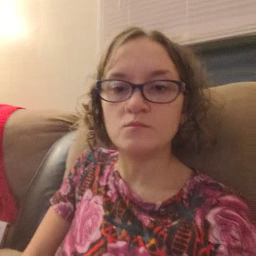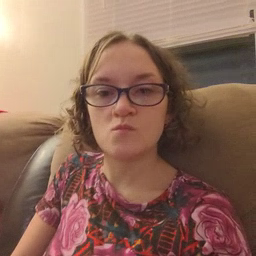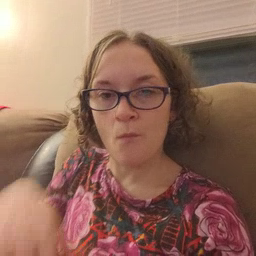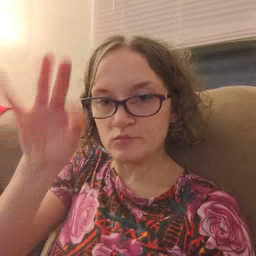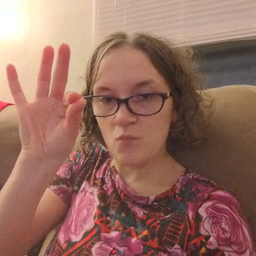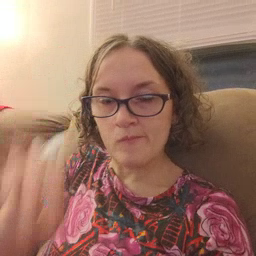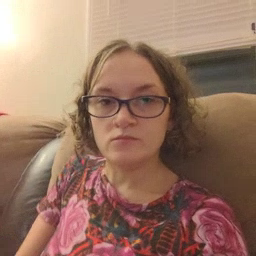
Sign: find